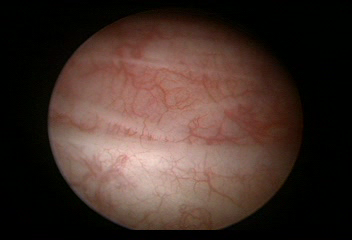
Modality: WLC
Class: Normal mucosa
Bladder cancer association: No